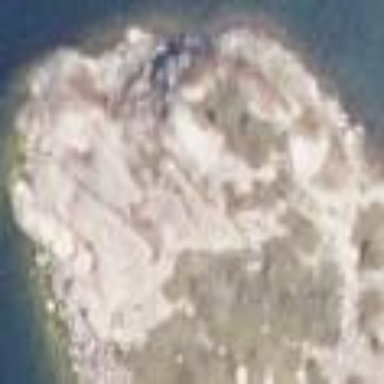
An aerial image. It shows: Landscape of bare rock.